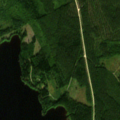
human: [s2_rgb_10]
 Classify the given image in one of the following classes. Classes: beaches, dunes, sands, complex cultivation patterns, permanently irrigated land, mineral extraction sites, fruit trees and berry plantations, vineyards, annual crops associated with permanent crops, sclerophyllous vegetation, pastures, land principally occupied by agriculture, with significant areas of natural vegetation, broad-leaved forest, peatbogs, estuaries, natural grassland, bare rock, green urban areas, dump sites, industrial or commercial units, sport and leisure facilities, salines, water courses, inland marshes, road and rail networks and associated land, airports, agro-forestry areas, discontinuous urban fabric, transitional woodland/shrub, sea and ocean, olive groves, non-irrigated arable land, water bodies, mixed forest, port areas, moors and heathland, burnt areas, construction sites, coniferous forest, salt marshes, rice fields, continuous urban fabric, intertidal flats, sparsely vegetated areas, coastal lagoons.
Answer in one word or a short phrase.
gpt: coniferous forest, mixed forest, water bodies